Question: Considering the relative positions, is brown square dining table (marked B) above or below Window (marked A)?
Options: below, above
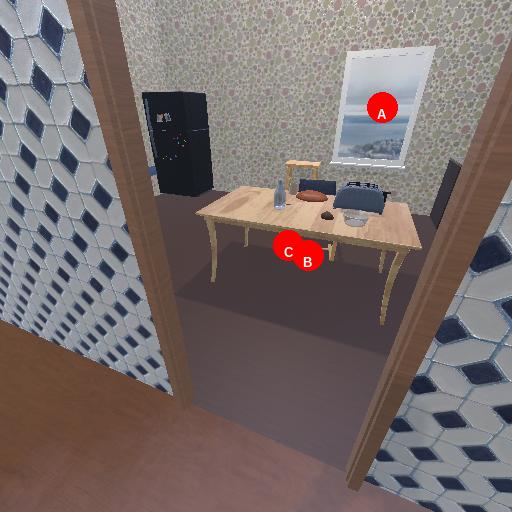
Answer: below